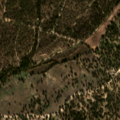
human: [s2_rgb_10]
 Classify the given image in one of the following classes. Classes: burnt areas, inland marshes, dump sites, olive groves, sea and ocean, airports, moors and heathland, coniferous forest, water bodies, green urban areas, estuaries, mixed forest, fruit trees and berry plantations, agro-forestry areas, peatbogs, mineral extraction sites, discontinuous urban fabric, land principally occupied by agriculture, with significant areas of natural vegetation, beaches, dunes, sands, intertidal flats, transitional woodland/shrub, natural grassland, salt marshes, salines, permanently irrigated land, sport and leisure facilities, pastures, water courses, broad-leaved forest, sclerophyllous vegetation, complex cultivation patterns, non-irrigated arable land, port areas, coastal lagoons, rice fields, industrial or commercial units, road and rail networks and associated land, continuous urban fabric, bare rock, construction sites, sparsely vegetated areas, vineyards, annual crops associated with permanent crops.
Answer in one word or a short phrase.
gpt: non-irrigated arable land, agro-forestry areas, broad-leaved forest, transitional woodland/shrub